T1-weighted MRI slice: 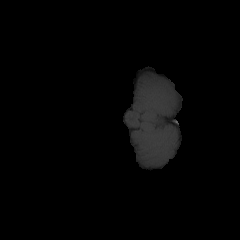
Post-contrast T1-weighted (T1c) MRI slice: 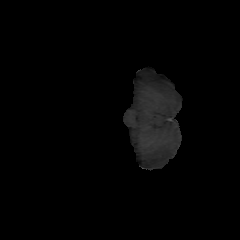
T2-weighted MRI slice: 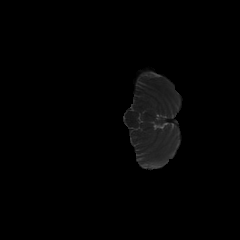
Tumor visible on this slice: no